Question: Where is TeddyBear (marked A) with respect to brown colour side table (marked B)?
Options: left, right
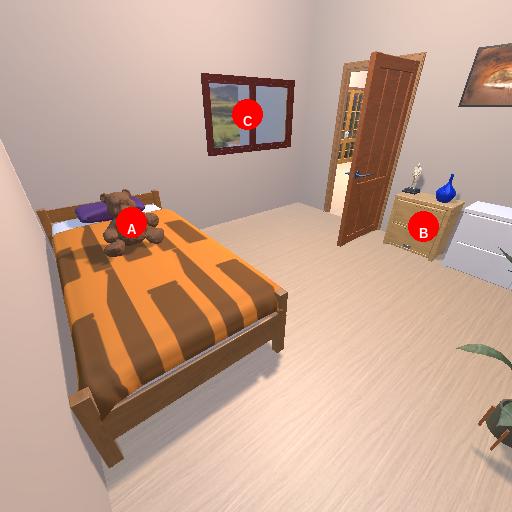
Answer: left